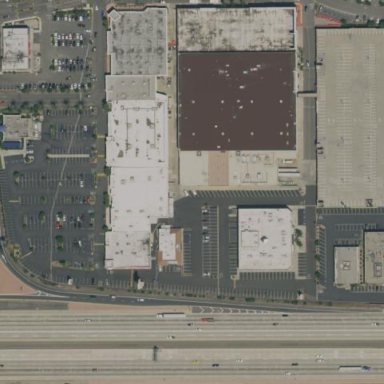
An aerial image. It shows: Department store building.